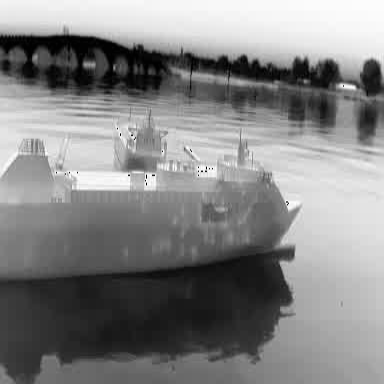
There is a container_ship in the infrared image.